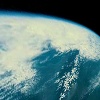
Label: cloud